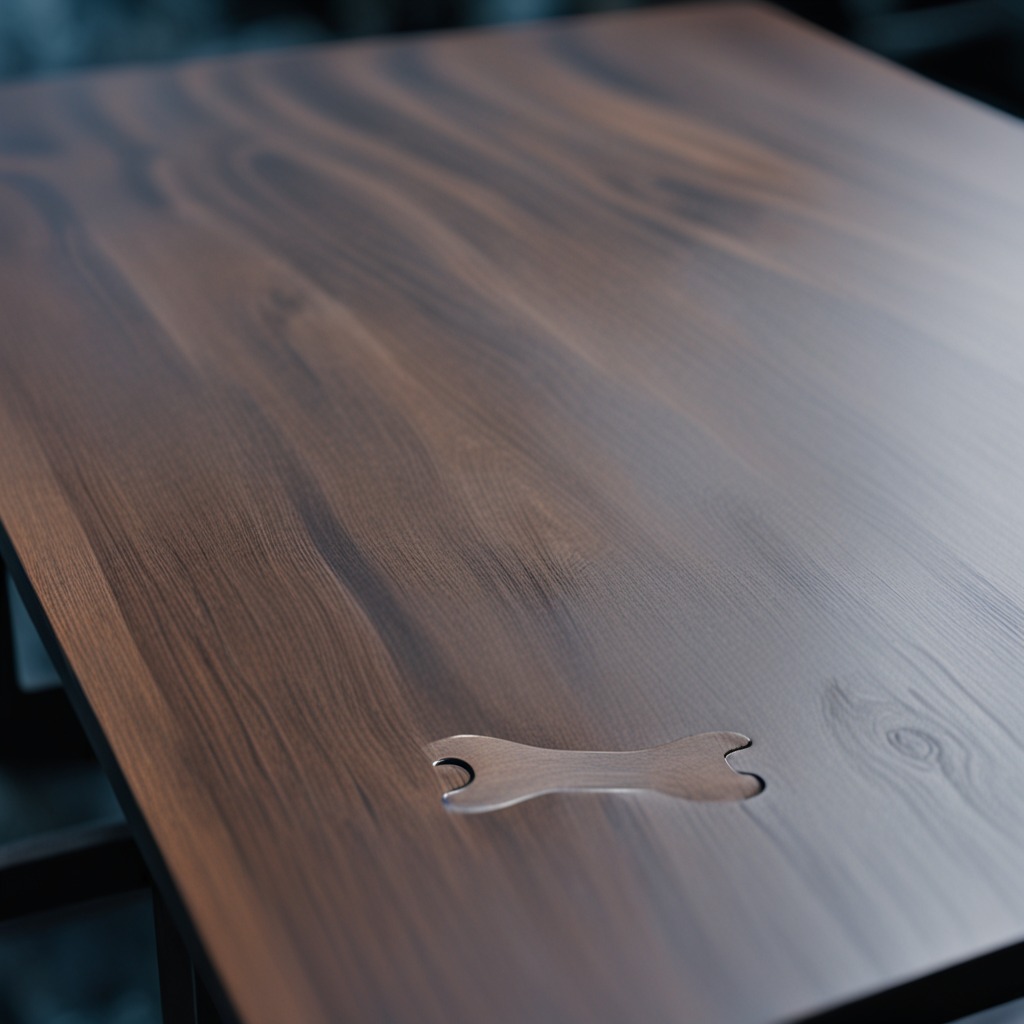
An wrench lies on the old table with faint burn marks in a small garage at twilight.